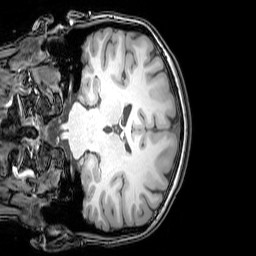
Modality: T1w
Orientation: coronal
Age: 22
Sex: female
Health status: healthy
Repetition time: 0.081 s
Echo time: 0.037 s